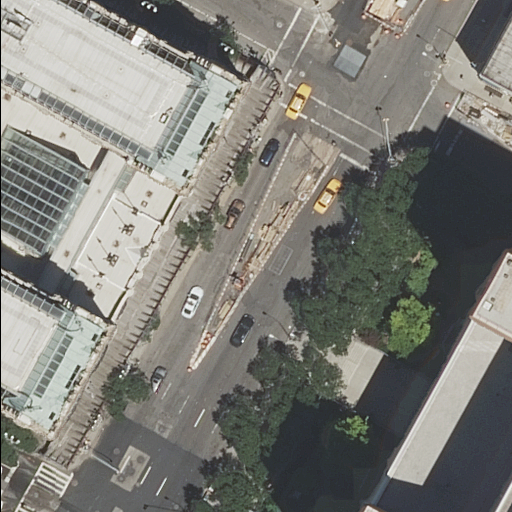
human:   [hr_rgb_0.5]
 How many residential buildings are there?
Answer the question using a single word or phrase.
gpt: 0

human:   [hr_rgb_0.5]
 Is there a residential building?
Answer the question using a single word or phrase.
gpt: no

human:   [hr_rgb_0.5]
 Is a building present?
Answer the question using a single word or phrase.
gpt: yes

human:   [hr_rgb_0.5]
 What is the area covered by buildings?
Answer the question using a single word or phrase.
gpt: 3510m2

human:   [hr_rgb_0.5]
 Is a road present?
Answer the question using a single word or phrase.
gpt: yes

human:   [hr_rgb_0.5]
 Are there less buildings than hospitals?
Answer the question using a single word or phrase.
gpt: no

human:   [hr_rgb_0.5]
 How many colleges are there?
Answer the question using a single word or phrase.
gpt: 1

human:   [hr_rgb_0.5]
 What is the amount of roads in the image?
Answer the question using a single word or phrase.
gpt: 5

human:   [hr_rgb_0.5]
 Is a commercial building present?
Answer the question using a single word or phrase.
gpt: no

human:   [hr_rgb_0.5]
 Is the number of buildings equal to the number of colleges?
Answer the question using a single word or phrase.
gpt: no

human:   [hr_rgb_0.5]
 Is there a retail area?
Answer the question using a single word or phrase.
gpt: yes

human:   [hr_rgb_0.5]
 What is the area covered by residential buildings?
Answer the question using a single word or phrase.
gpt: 0m2

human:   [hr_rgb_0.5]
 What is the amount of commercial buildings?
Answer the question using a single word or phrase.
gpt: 0

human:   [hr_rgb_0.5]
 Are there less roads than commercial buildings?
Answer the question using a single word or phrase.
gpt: no

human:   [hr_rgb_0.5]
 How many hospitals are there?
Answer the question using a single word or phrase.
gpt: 1

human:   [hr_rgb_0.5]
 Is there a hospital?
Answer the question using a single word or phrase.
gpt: yes

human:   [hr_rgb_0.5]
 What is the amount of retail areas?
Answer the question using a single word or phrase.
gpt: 1

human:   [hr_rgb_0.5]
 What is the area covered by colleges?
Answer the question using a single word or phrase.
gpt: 5075m2

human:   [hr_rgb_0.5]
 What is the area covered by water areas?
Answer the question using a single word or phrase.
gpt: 0m2

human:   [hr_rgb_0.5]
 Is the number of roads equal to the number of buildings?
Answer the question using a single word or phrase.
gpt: no

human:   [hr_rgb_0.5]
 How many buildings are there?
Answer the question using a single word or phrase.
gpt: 3

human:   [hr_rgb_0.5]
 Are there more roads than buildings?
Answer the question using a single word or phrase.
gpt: yes

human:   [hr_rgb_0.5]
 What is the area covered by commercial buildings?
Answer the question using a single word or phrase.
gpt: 0m2

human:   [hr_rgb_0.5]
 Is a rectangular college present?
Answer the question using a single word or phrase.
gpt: no

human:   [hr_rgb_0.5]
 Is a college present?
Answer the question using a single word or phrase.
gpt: yes

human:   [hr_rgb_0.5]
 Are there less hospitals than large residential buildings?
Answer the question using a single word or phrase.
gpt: no

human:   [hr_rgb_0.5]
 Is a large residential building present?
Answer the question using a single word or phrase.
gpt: no

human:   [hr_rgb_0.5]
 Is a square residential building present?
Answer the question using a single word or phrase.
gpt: no

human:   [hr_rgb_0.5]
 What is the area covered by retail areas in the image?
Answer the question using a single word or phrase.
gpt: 5501m2

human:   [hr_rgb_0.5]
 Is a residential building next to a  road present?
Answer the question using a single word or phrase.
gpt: no

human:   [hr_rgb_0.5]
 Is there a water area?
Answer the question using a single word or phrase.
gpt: no

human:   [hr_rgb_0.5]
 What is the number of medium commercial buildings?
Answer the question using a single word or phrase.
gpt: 0

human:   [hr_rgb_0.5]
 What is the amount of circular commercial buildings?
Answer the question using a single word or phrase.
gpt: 0

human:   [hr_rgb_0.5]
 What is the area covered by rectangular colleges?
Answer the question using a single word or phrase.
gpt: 0m2

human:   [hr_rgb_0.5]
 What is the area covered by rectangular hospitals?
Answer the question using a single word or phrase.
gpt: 788m2

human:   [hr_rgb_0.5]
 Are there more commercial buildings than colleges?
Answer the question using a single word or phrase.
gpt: no

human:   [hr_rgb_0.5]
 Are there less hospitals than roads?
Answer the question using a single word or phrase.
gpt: yes

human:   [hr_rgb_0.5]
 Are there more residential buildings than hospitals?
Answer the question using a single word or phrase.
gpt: no

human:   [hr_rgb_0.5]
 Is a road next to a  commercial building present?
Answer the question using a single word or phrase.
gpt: no

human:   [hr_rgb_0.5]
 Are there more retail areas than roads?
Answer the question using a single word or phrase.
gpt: no

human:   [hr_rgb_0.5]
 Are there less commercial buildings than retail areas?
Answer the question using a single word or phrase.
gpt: yes

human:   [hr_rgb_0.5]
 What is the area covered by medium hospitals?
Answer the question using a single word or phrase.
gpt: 0m2

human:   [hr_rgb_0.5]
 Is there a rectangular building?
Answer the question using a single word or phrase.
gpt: yes

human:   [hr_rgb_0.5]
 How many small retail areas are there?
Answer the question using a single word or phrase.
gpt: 0

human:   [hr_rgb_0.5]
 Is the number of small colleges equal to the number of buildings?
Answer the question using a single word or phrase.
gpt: no

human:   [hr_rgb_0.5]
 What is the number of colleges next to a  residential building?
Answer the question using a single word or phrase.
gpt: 0

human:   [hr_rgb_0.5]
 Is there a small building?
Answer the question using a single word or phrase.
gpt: yes

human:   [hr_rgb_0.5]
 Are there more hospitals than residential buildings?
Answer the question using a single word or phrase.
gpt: yes

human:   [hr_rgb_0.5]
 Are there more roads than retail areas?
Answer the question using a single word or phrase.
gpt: yes

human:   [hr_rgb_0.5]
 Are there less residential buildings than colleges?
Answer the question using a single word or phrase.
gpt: yes

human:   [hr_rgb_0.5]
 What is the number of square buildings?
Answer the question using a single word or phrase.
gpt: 0

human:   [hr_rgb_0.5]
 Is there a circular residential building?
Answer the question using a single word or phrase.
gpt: no

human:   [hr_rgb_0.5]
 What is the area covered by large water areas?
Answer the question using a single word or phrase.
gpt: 0m2

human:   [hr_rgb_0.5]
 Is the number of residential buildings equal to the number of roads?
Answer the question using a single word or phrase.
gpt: no

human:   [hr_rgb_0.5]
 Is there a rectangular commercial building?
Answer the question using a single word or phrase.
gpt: no

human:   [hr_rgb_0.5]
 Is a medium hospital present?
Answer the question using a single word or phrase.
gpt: no

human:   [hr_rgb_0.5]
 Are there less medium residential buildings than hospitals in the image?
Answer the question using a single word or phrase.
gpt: yes

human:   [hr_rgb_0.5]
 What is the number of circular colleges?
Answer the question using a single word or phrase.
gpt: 0

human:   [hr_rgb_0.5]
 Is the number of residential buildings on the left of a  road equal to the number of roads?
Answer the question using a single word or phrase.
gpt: no

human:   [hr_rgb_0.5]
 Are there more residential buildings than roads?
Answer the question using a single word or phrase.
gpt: no

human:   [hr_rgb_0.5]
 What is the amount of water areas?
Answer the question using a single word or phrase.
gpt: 0

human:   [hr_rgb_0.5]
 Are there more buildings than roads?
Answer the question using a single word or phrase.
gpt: no

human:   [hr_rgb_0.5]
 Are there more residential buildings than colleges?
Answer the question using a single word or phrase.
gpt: no

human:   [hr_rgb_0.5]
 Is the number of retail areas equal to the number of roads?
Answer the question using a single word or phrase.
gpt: no